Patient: sex M, age 48
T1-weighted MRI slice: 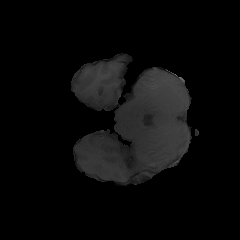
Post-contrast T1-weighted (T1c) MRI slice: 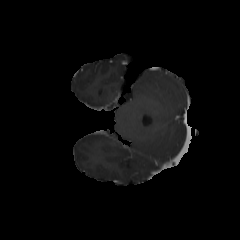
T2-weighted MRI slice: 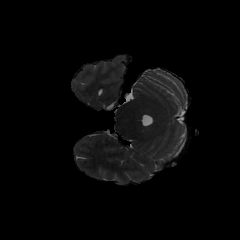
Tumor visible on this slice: no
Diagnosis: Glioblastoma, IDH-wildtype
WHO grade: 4